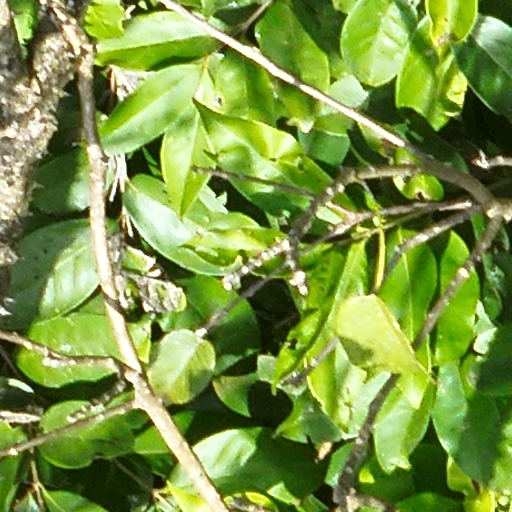
Species: Hura crepitans
GBIF accepted scientific name: Hura crepitans
Crown area (m\u00b2): 534.819